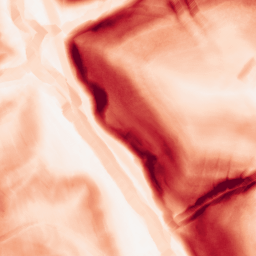
Category: morphological
Decomposition family: morphological_gradient
Decomposition parameters: size: 7
shape: diamond
Upsampling method: lanczos
Upsampling parameters: scale: 4
Upsampling scale: 4